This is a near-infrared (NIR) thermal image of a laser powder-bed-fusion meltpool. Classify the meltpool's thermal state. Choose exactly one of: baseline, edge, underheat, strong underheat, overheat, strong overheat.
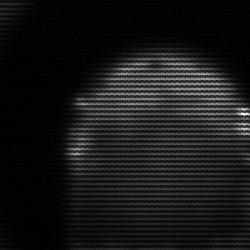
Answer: edge